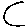
Label: moon